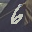
Label: 6